Question: I try to change the backgroundcolor of a label, by clicking on a button.
I've looked into this issue with my teacher, but we can't find the problem, everything seems to be normal. If I try to push an alert, this does work, so it is not the eventhandler that is not working.
'''
var label = Titanium.UI.createLabel({
backgroundColor:'#00ff00',
width:120,
height:200,
top:20
});
var btnRed = Ti.UI.createButton({
title:'Red',
top:250,
height:50,
width:100,
});
btnRed.addEventListener('click', function(e) {
label.backgroundColor:'#ff0000'
});
'''

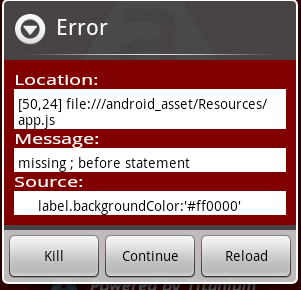
Answer: Use "=" instead of ":" for an assignment.
'''
btnRed.addEventListener('click', function(e) {
label.backgroundColor = '#ff0000';
});
'''